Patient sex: F
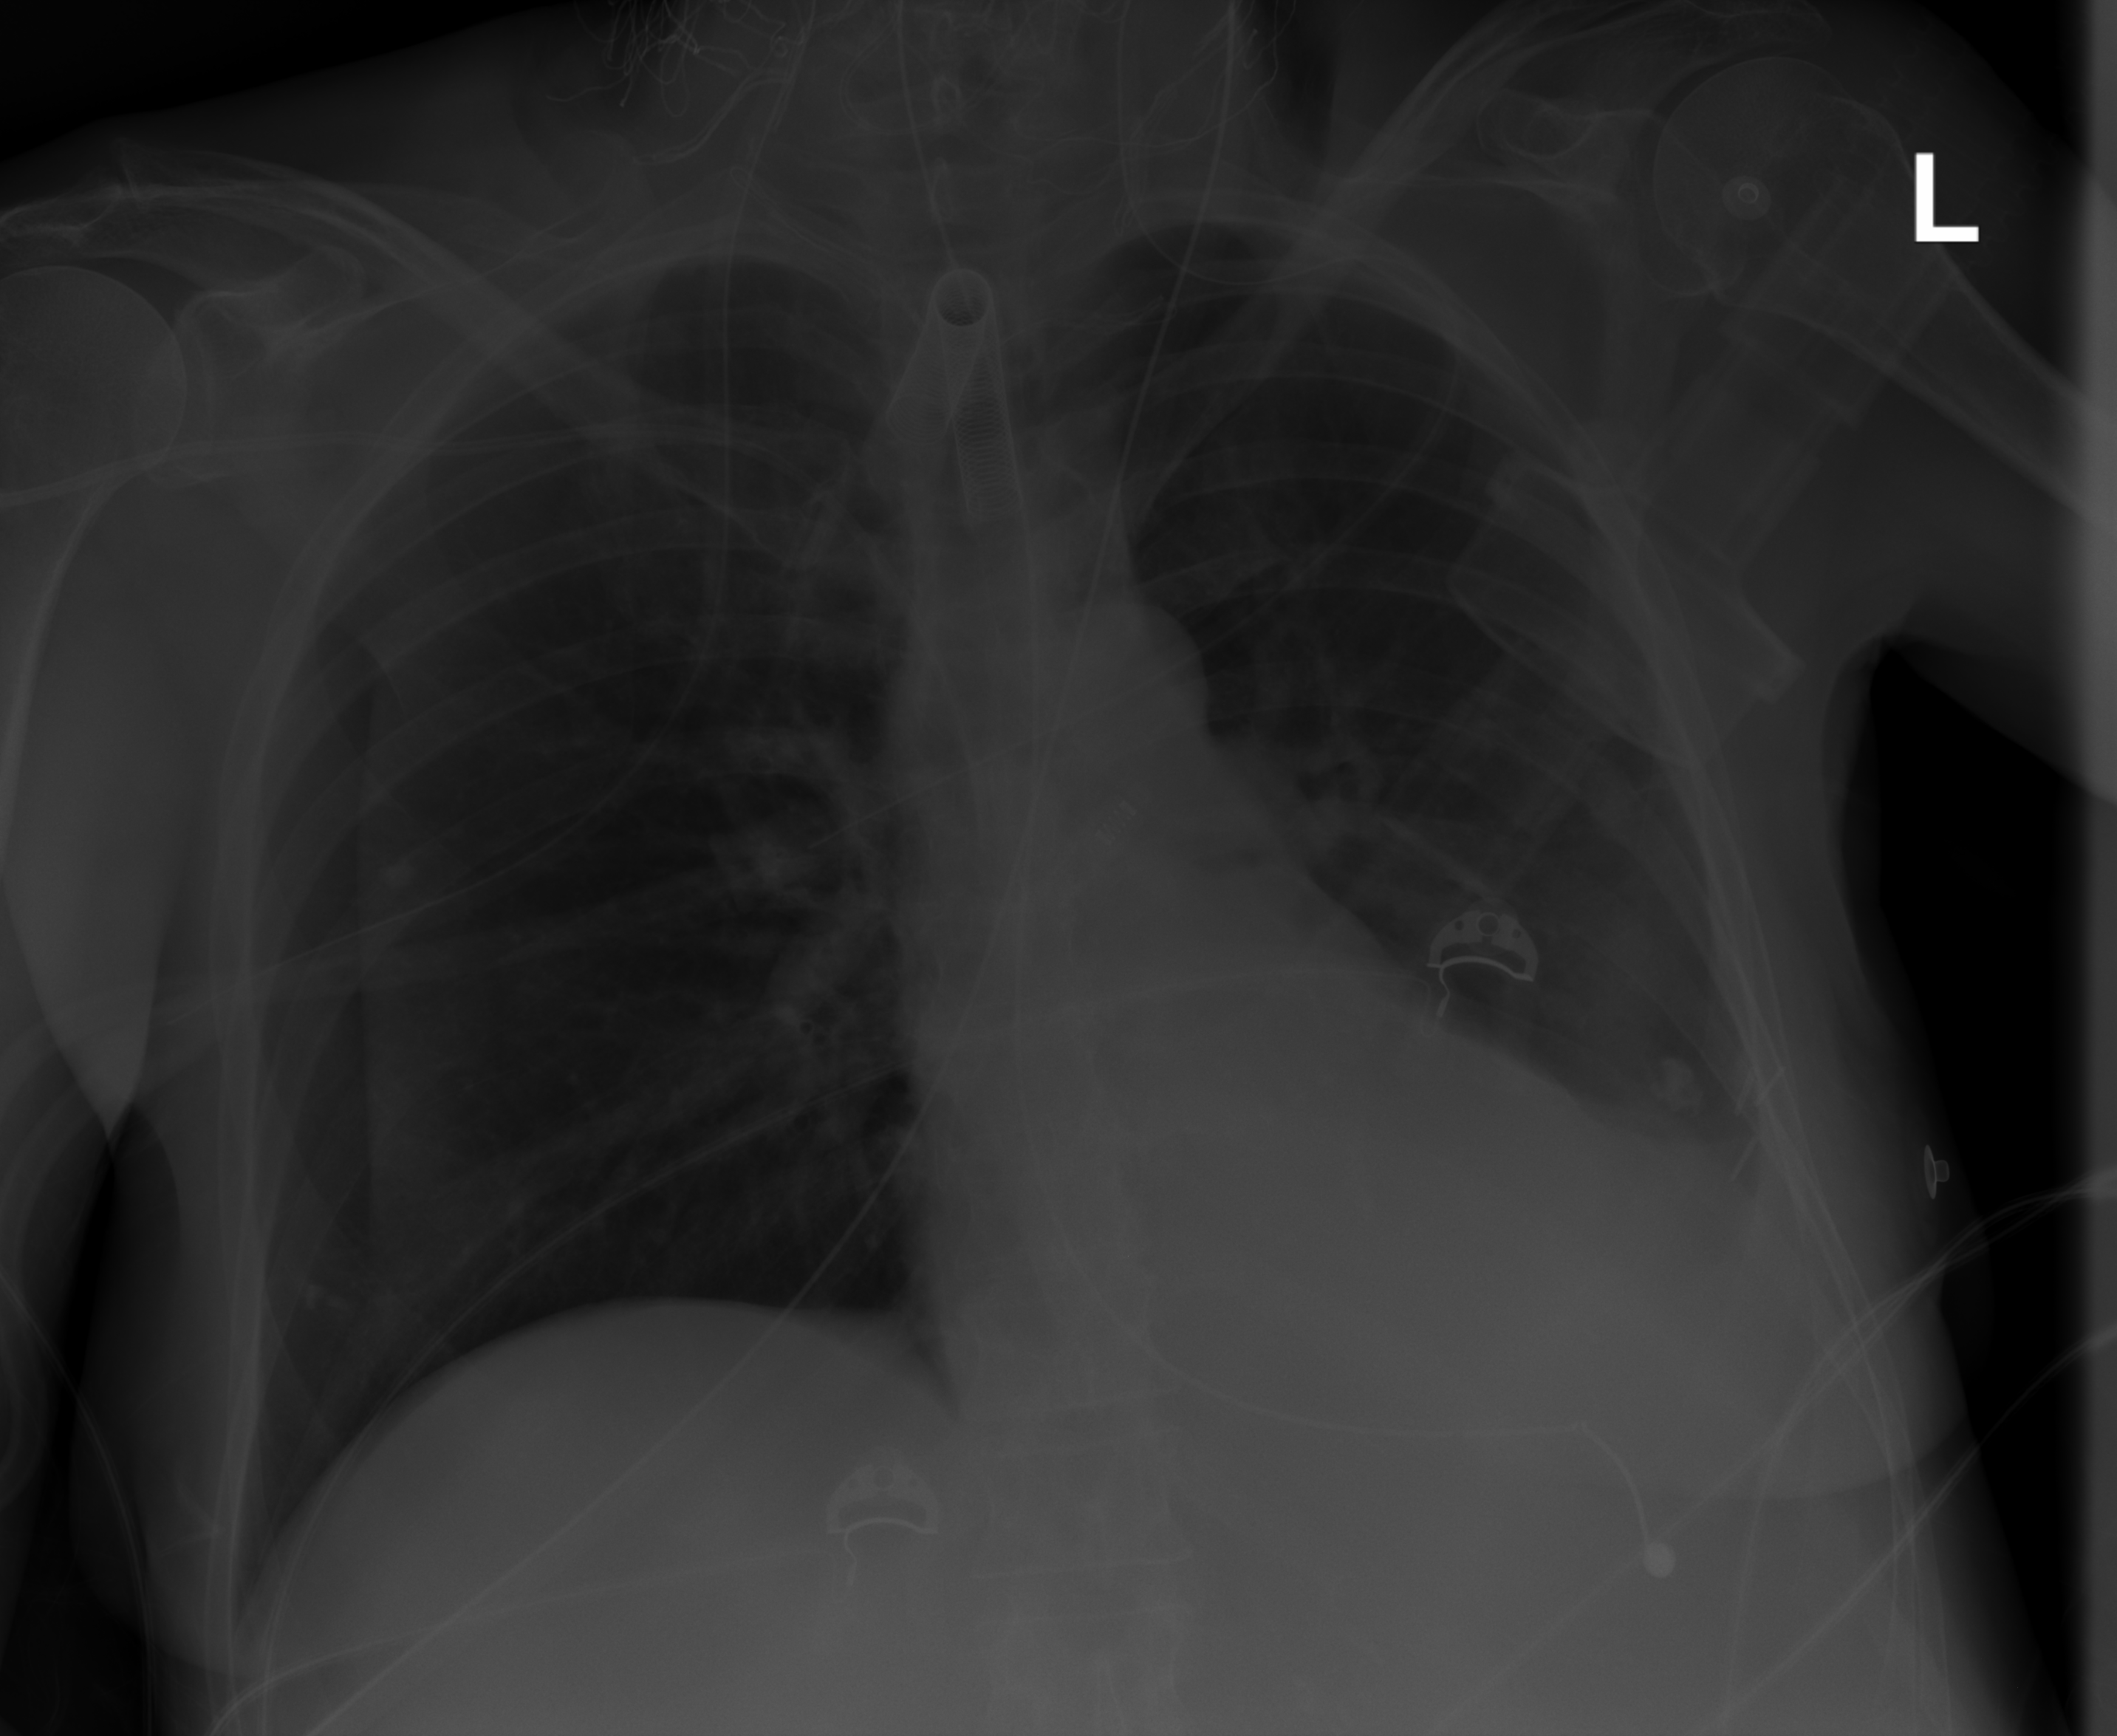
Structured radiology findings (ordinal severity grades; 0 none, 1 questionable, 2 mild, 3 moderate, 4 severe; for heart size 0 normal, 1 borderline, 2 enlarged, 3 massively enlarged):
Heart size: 2
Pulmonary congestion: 0
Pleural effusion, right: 0
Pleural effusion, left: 3
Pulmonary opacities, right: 0
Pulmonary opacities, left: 0
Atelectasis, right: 0
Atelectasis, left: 2